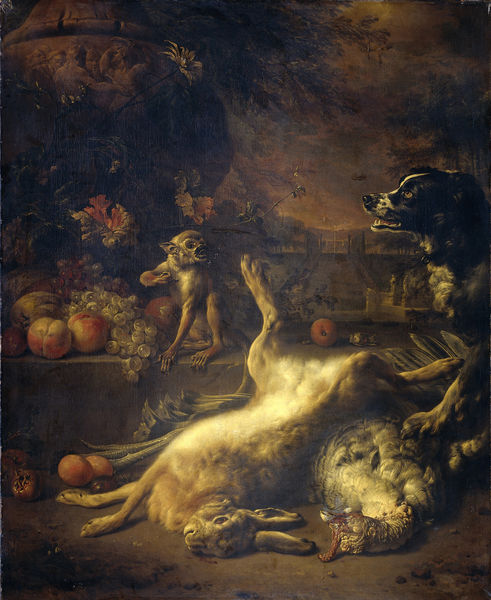
Titel: Een aap en een hond bij dood wild en vruchten
Künstler: Jan Weenix
Standort: Amsterdam
Institution: Rijksmuseum
Schlagwörter: dunkel, braun, licht, hund, obst, tot, boden, blatt, affe, früchte, hase, stilleben, stillleben, trauben, truthahn, kaninchen, pfirsich, pfirsiche